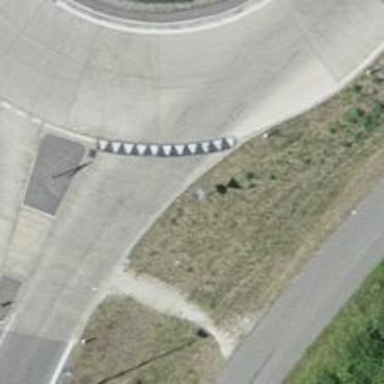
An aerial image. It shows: Road with "give way" sign.